Field crop: maize
Growth stage: 2
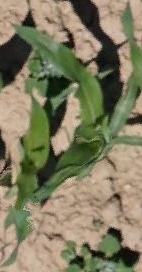
Species: maize